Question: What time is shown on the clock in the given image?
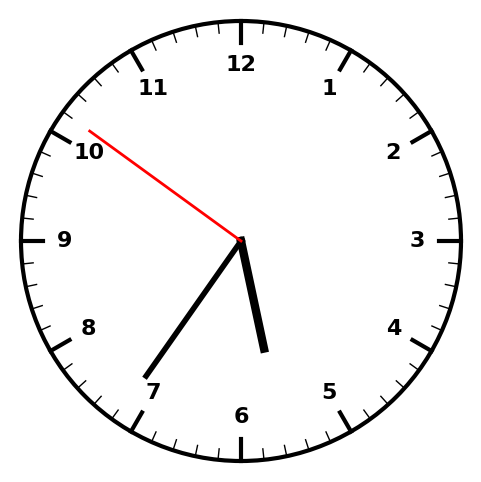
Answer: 05:35:51